Question: I have a string of id's in numbers saved as CSVs

I want to convert each row in this csv file to be a string/list
'''
mylist=[411211, <PHONE>, <PHONE>, <PHONE>, <PHONE>, <PHONE>, <PHONE>, <PHONE> ...]
'''
Then each numbers on this string will go through an API request and then spit out Names
Then I want to be able to store these names in csv again.
I know the code for converting numbers to names via API works because I tried to manually type in the numbers as lists in python and was able to print out names in python. But I'm having a trouble working with csv...
---
Converting into list worked.
'''
import urllib2
import json
import csv
with open('jfl42facebooknumberid.csv', 'rU') as csvfile:
reader = csv.reader(csvfile, quoting=csv.QUOTE_NONE)
for row in reader:
myid='. '.join(row)
try:
myfile=urllib2.urlopen("http://graph.facebook.com/"+ myid +"?fields=name")
myjson=json.loads(myfile.read())
print myjson["name"]
except:
print myid
'''
But this prints me the results I want! I just need to figure out how to store into a csv.
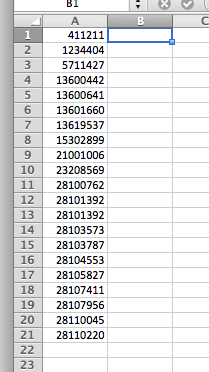
Answer: <URL>, the example is:
'''
import csv
with open('eggs.csv', 'rb') as csvfile:
spamreader = csv.reader(csvfile, delimiter=' ', quotechar='|')
for row in spamreader:
print ', '.join(row)
'''
I think it is a great and simple example.